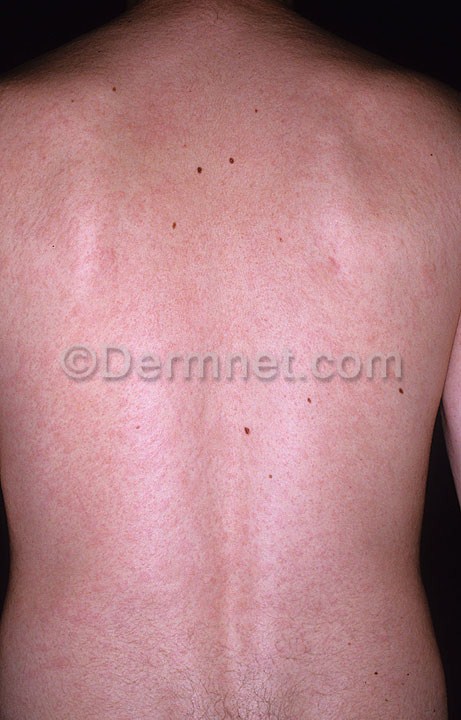
Disease: Exanthems and Drug Eruptions